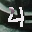
Label: 4